Question: I am writing a custom analog clock app widget using canvas and ImageView.
I set an alarm for top of every minute in onEnabled event of widget provider. The alarm calls the BroadcastReceiver which is responsible for drawing the clock.
I though of saving the bitmap to some point, so reduce the drawing time. But a BroadcastReceiver dies as soon as the onUpdate returns so I can't keep the bitmap in it.
I though of using service instead of BroadcastReceiver as they don't get terminated. But somehow I don't know if it's good for this or not?
And I have some general question about services:
1. I read somewhere that a service may get killed by android system? If it's so, does AlarmManager start it again?
2. I don't want to wake up the device to update the clock, because it's not important and it can be updated very fast as soon as the device is turned on. I read somewhere that service are run in background. Do using service and calling it with AlarmManager let device to sleep?
And this is how my clock looks:

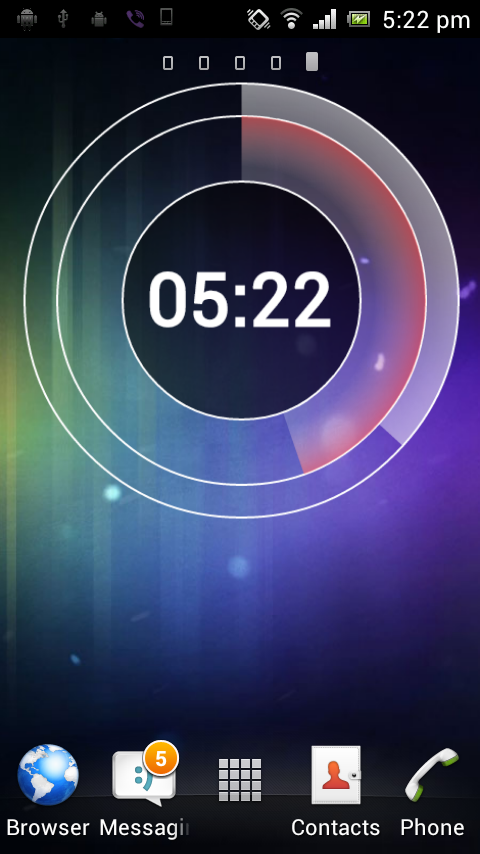
Answer: If you want to save something while in broadcastreciever, you can use sharedprefrences or sqllite or a file depending on you needs, and restore it next time.
About storage:
<URL>
Broadcastreceivers run at the time they are needed and not take system resources while not needed. Services can be used if you need to wait for random events (like an incoming sms for example), or for long background processing (broadcastrecievers get killed).
Services do get killed by the android system and depending on the service it self they are restored by the system or not.
This behaviour is controled by which value the onStartCommand function returns:
START_STICKY - restart service with intent = null
START_NOT_STICKY - don't restart service
you can read here about the other options:
<URL>